Question: I have problem with CSS with two divs.
My first div contain texts while second div contains images. I need to put the image div in top right corner of text div.
My div structures as below:
'''
<div class="text">text text text .... more text</div>
<div class="images">image image</div>
'''
I want to archieve this:
========================
text text
text text
text text text text
text text text text
text text text text
=========================
I illustred this problem with an image:

How to achieve this?
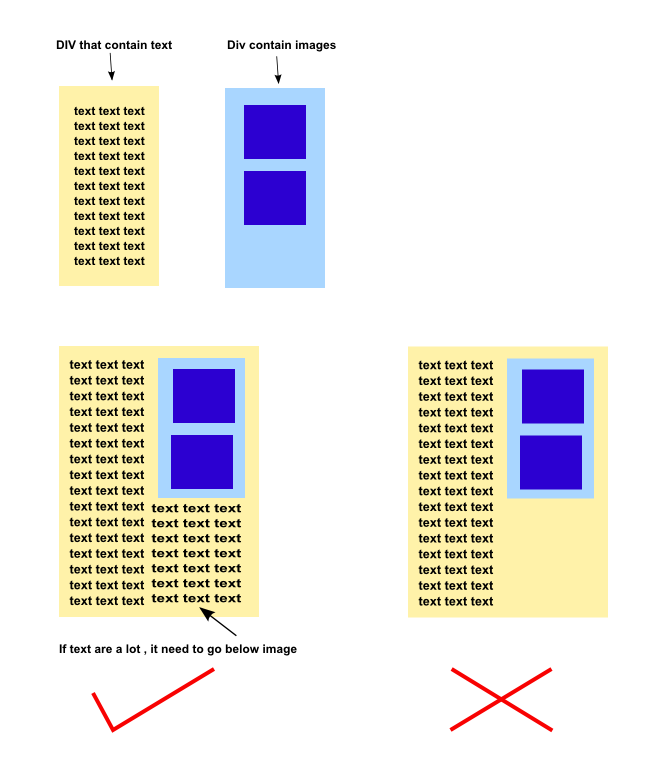
Answer: <URL>
'''
<style>.images { float: right; }</style>
<div class="images">image image</div>
<div class="text">text text text .... more text</div>
'''
<URL> - This example demonstrates the principle. It has more styles to make it look nicer, but it will work without them. Play with it and see what I mean.